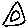
Label: triangle